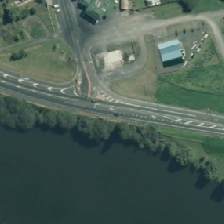
Land cover: urban_build_up